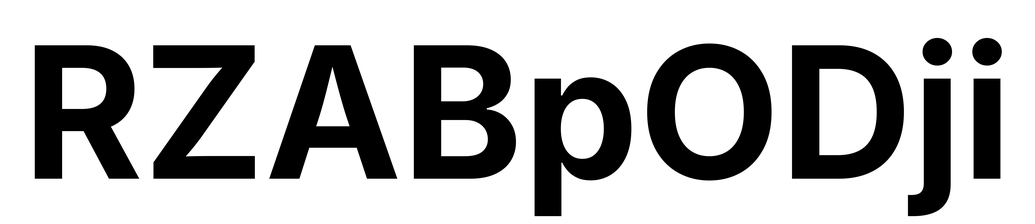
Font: Inter_Bold